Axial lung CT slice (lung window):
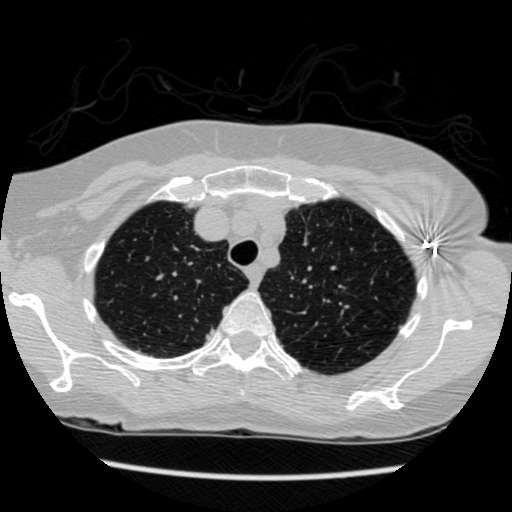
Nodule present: no